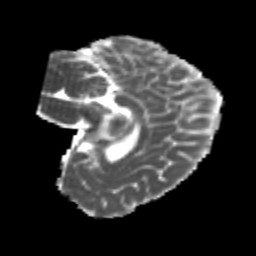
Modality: MD
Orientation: sagittal
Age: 25
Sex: female
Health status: healthy
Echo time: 0.074 s